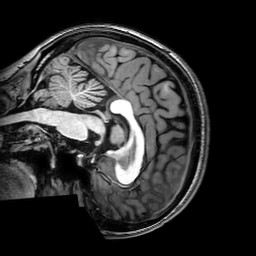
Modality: T1w
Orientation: sagittal
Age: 25
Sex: female
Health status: healthy
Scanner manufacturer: philips
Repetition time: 0.008305 s
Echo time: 0.00383 s